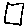
Label: square